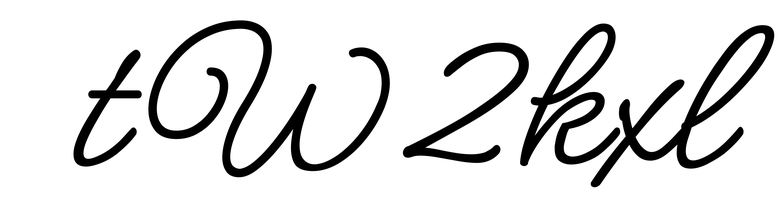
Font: MeowScript-Regular